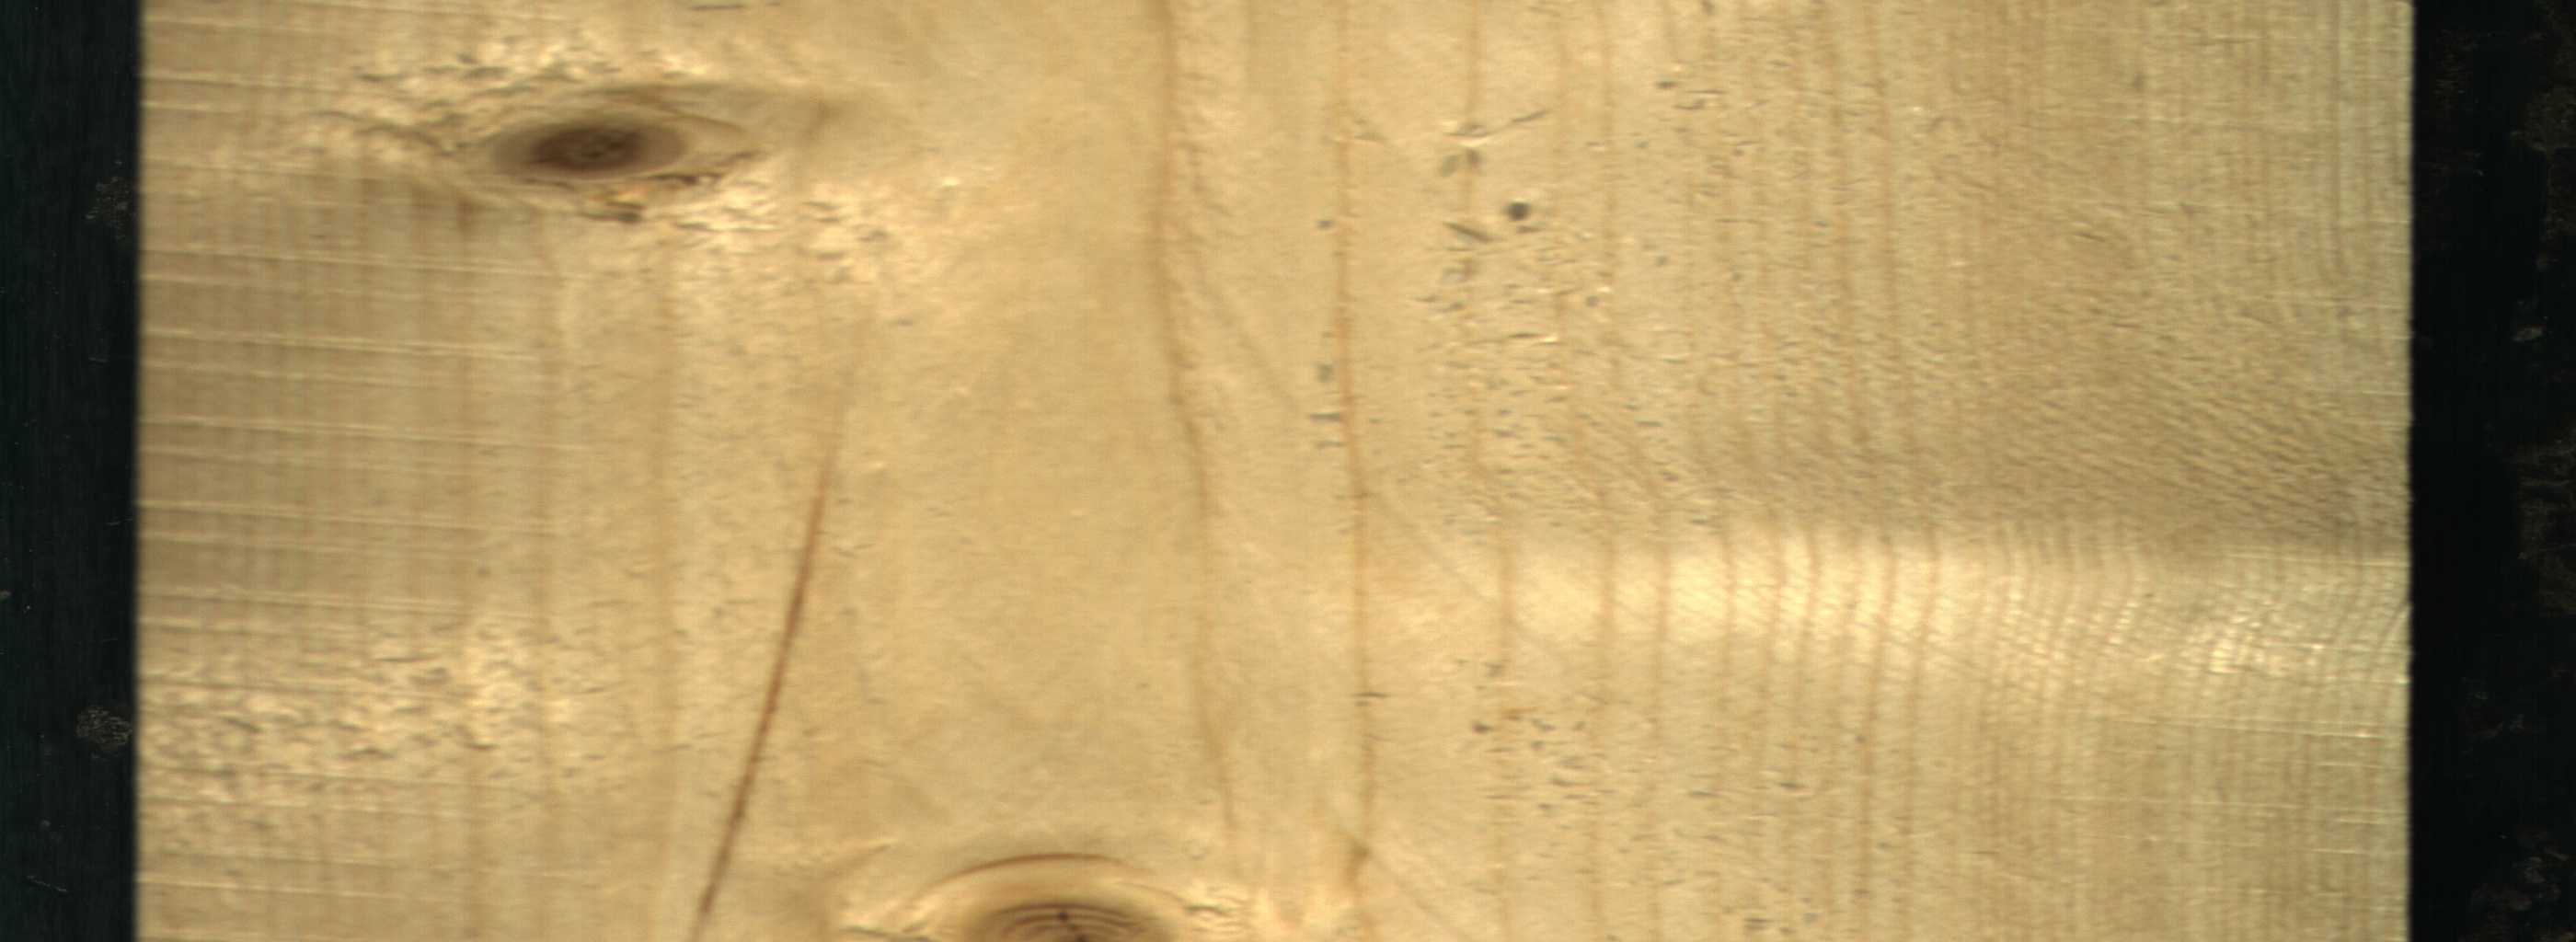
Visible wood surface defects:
resin
Live_Knot
Live_Knot